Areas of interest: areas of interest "Training Institution"
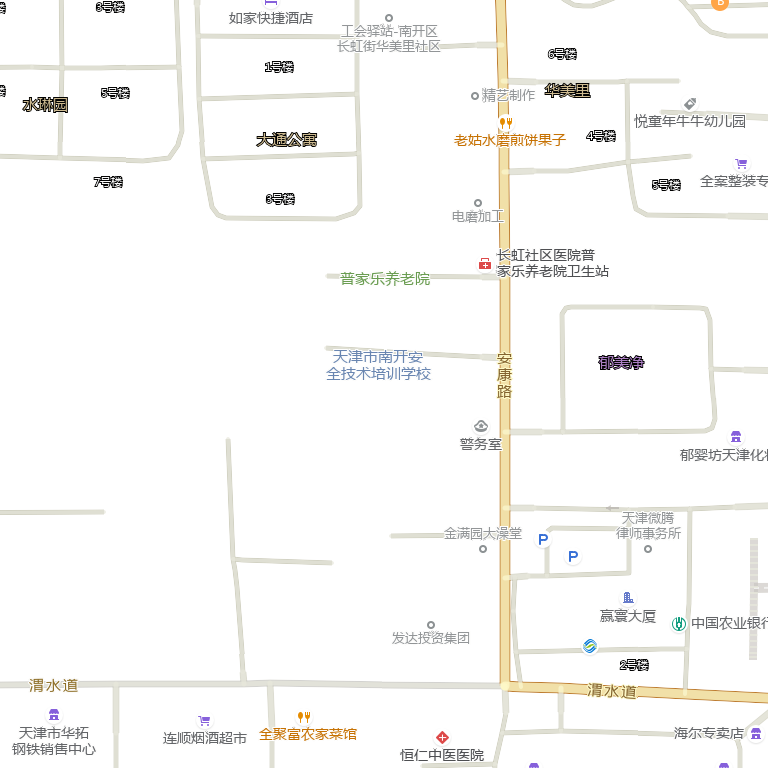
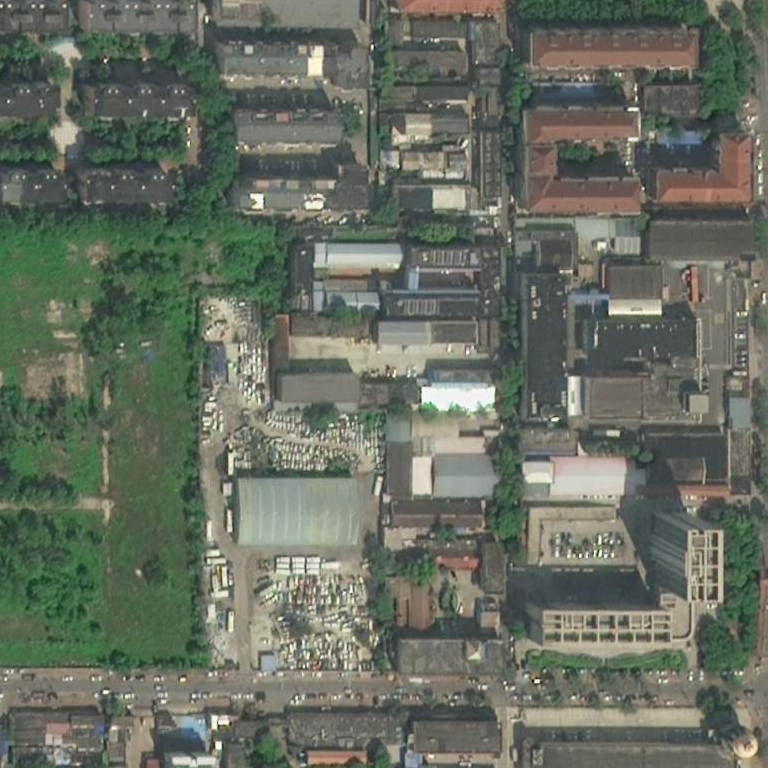